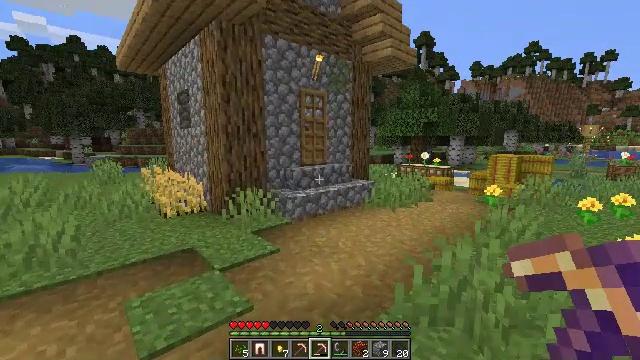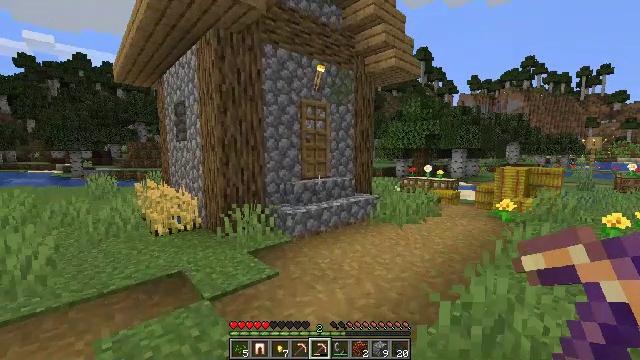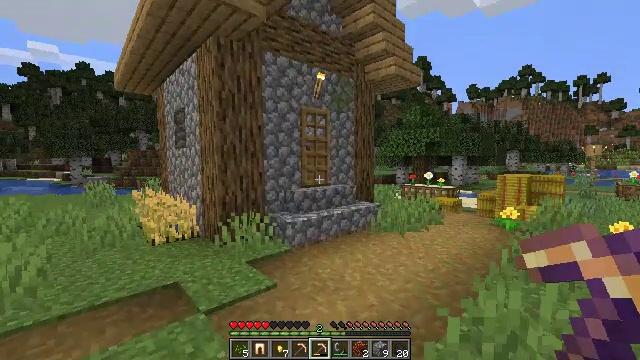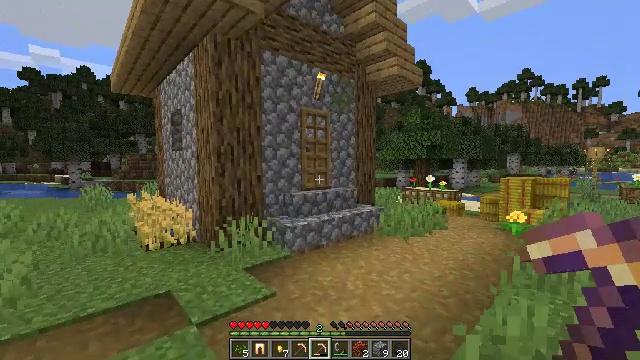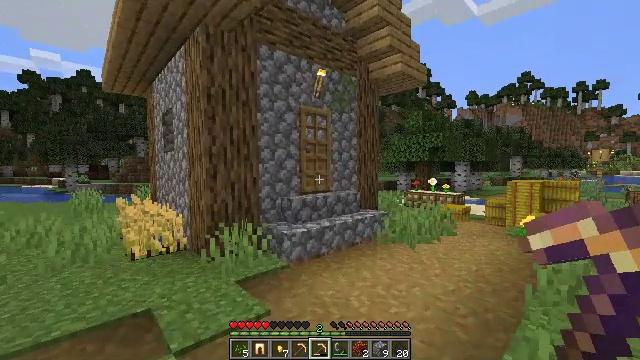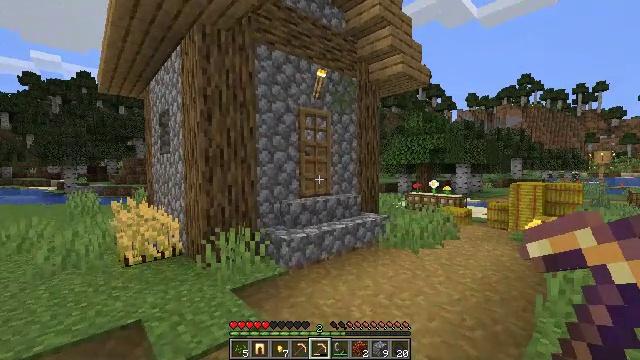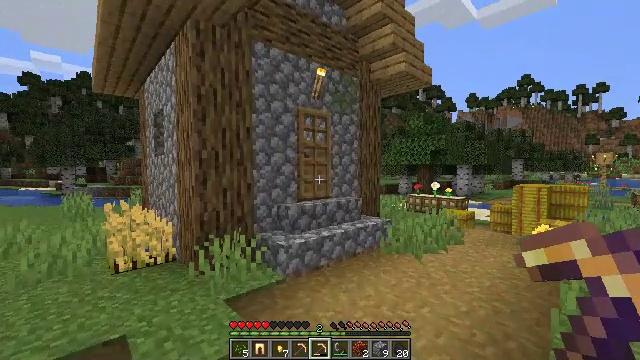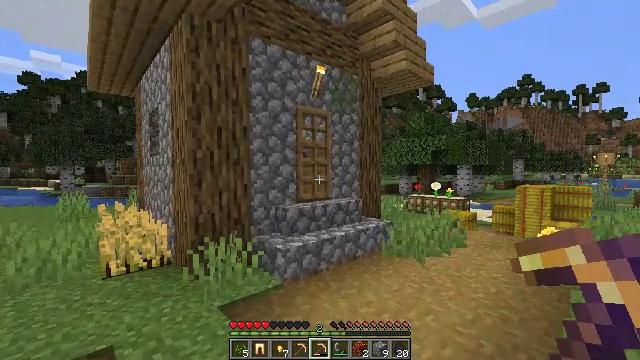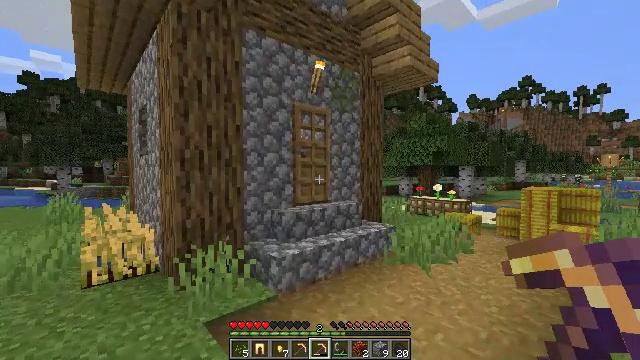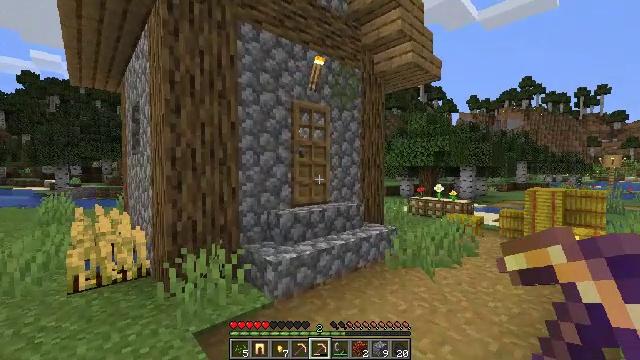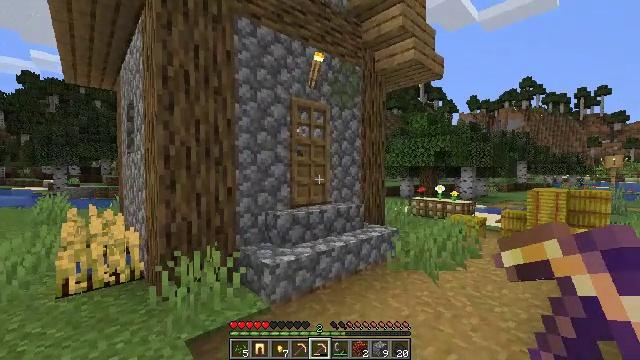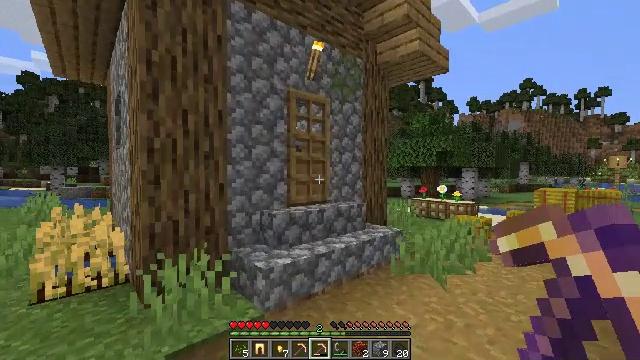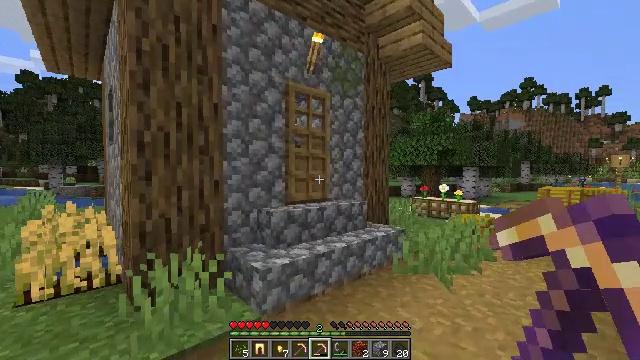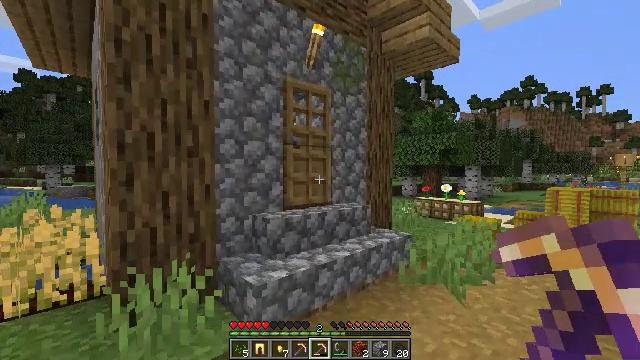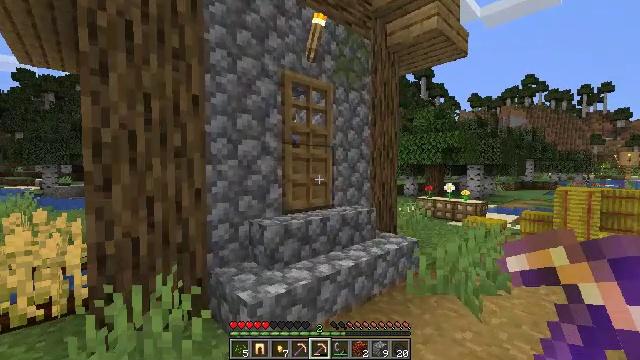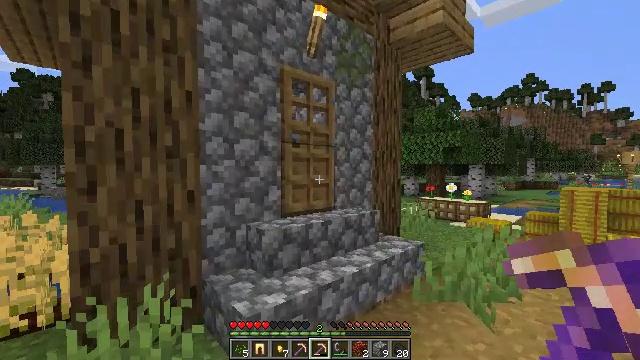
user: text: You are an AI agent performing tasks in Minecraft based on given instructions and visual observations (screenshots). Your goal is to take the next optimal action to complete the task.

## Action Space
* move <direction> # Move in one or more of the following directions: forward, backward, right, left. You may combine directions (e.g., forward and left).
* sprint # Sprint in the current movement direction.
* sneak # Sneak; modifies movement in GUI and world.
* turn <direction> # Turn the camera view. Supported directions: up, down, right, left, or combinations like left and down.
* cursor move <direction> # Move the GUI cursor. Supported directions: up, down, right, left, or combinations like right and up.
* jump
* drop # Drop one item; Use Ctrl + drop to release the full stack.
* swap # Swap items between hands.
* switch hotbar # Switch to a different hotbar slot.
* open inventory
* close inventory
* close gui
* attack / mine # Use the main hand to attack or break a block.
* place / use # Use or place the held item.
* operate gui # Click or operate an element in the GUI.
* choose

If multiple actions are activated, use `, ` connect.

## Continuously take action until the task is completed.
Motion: motion action
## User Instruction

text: Break the white bed to relocate it.
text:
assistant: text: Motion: move forward, turn up
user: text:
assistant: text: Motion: move forward, turn up
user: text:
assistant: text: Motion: move forward
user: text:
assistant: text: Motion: move forward
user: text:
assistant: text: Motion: move forward
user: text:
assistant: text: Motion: move forward
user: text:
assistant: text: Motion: move forward
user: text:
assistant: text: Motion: move forward
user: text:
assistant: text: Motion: move forward
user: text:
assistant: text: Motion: move forward, use / place
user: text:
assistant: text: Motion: move forward, use / place
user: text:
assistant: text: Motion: move forward, use / place
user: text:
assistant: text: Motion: move forward
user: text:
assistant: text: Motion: move forward
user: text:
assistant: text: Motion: move forward
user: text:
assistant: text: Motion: move forward
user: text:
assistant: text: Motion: move forward
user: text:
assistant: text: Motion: move forward, use / place
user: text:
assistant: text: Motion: move forward, use / place
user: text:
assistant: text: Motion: move forward, use / place
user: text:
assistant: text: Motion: move forward, use / place
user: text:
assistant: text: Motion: move forward
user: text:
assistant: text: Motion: move forward
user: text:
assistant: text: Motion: move forward
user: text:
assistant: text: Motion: move forward
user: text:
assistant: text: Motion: move forward, turn left and down
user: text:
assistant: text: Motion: move forward, turn left and down
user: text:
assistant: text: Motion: move forward, turn left and down
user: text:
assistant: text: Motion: move forward, turn left and down
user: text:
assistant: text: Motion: move forward, turn left and down